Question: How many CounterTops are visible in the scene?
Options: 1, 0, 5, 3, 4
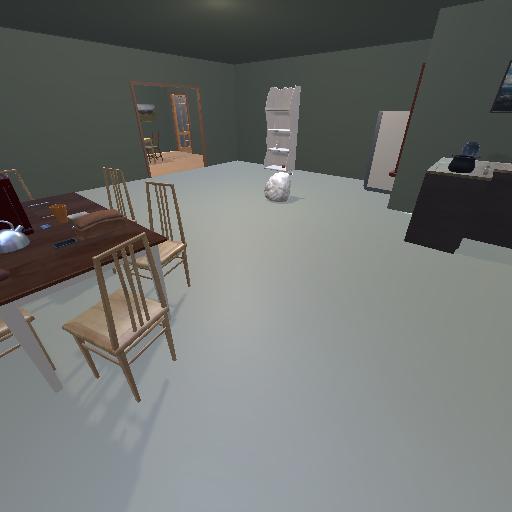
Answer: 1